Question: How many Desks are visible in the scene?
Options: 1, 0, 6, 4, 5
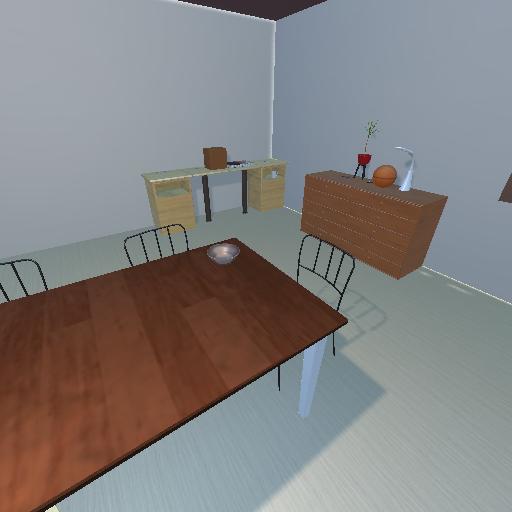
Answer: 1